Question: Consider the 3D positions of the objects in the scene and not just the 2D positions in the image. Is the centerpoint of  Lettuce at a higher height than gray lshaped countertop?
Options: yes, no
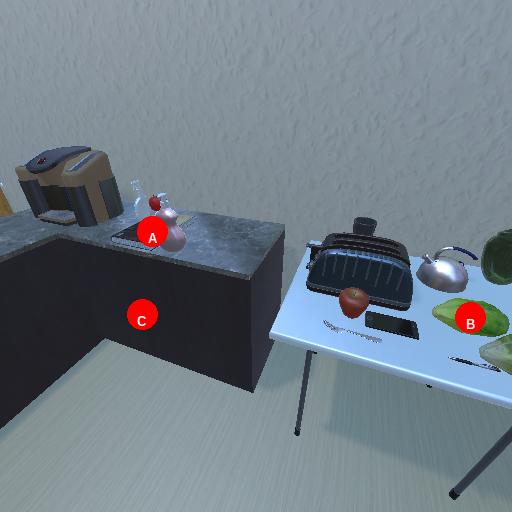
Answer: yes